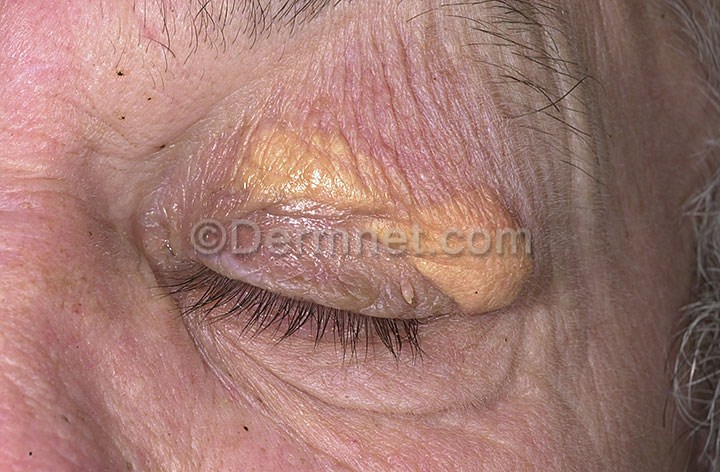
Disease: Systemic Disease